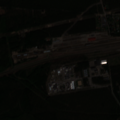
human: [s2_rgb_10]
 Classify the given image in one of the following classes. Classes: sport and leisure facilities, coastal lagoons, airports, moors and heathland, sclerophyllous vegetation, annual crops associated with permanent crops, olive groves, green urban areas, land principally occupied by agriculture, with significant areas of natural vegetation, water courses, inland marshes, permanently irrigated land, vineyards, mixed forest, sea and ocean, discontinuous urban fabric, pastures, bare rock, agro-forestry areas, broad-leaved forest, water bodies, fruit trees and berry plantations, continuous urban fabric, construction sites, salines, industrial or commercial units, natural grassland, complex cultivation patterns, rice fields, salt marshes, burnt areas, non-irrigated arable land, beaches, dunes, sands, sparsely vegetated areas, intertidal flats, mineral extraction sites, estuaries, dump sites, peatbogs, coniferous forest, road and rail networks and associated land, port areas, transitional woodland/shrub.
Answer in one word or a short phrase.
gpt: discontinuous urban fabric, industrial or commercial units, coniferous forest, mixed forest, transitional woodland/shrub